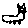
Label: cat